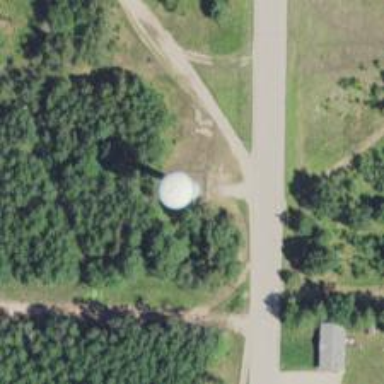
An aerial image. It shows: Water tower that is man-made.